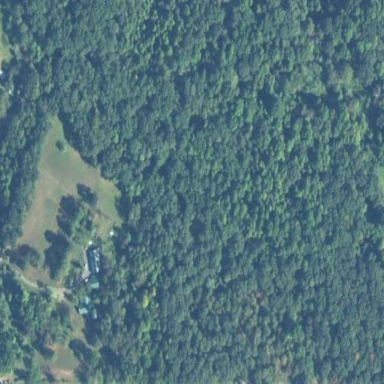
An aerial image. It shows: Beautiful woodland area.